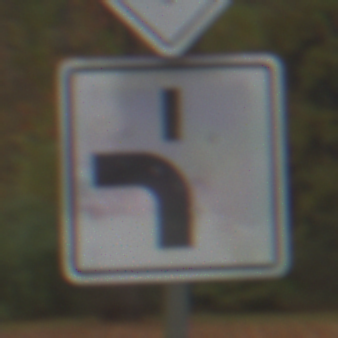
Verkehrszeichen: VerlaufVorfahrtsstrasse5
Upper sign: Vorfahrtsstrasse
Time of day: Midday
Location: Outdoor (Nature)
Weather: Overcast
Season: Autumn
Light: Natural